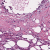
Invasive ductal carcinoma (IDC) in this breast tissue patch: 0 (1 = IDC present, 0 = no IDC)